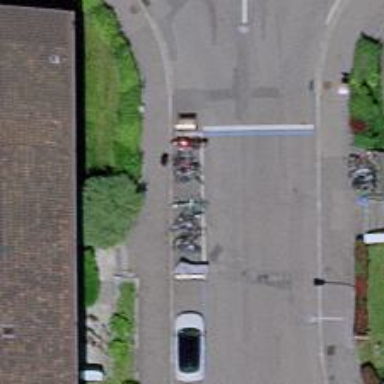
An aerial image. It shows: Bicycle parking area with bollard.